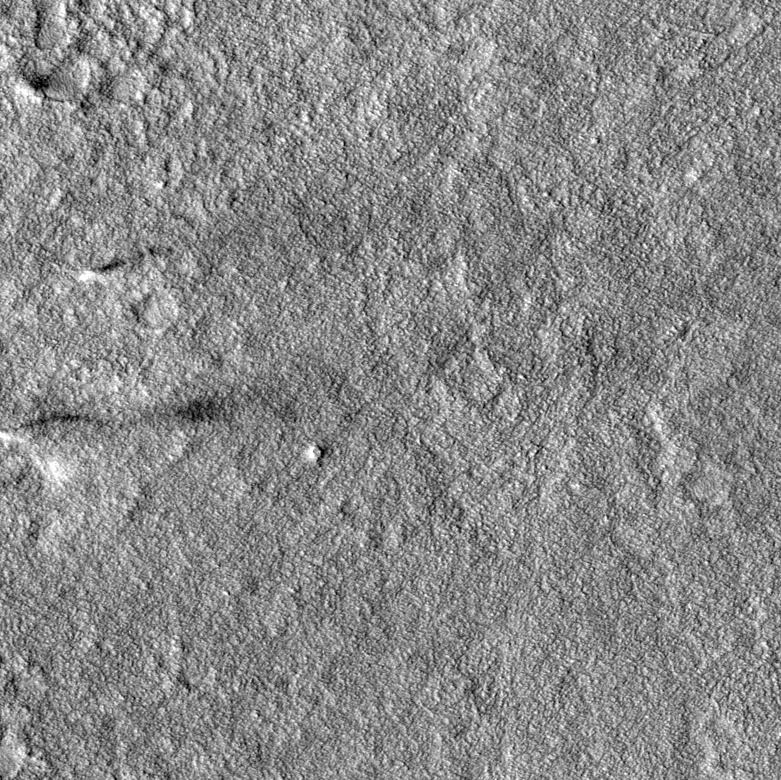
Label: dustdevil, dustdevil